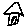
Label: house